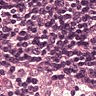
Metastatic tissue present: no